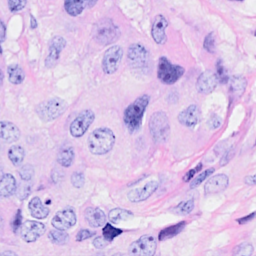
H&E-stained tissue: Breast